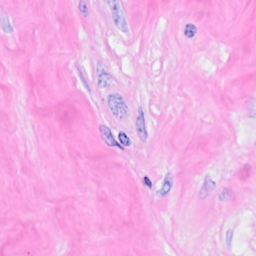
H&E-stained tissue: Breast